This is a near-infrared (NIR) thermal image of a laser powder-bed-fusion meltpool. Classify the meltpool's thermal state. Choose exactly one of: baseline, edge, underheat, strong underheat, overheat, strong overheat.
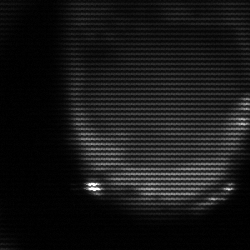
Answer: edge